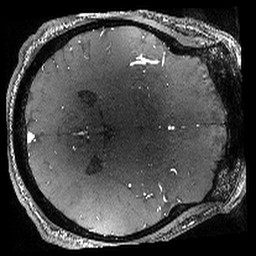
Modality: angio
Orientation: axial
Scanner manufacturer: philips
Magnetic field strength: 7 T
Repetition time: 0.024 s
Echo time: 0.00384 s